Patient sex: M
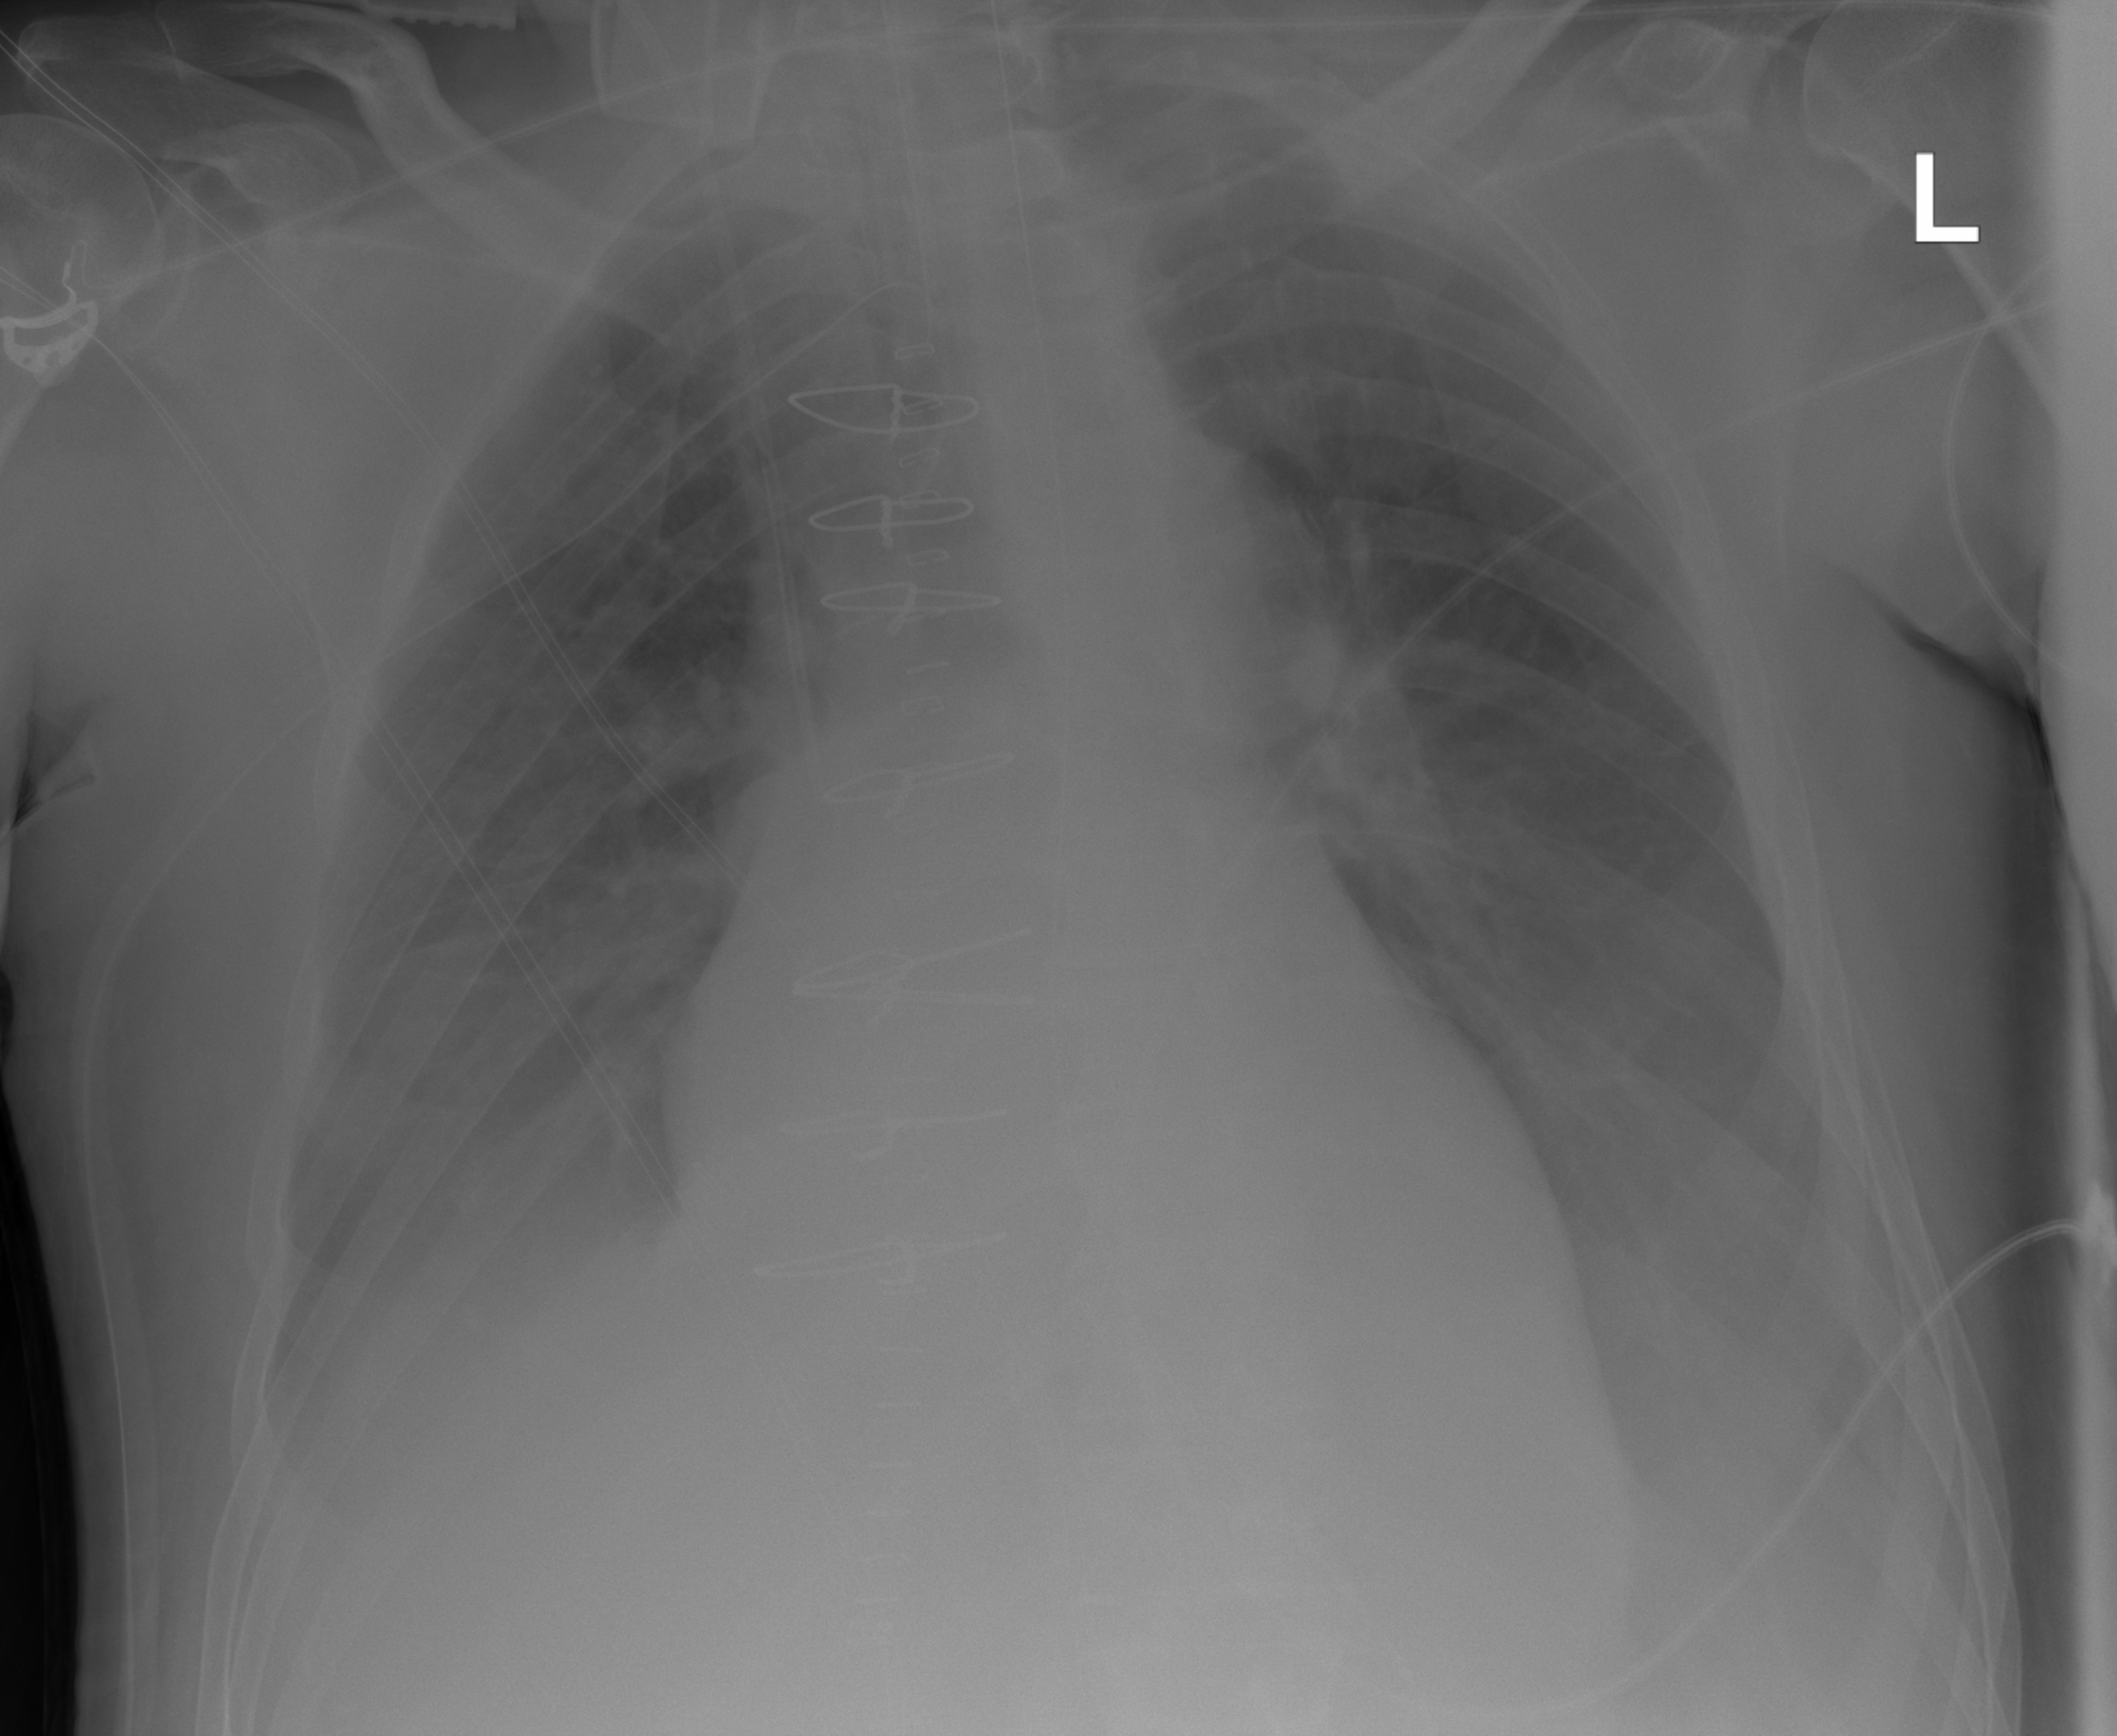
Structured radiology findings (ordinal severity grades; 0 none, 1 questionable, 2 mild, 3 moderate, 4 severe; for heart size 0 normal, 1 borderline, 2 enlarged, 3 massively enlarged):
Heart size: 1
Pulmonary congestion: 2
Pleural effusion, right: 2
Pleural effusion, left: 2
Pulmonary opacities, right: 0
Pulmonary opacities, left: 0
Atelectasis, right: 2
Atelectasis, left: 2